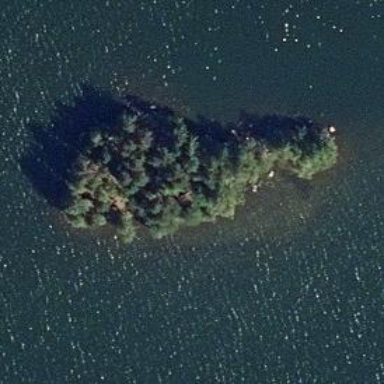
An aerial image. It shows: Islet.